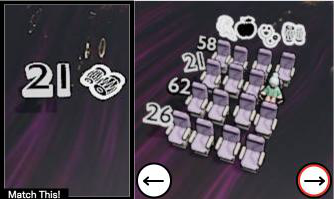
Task: seats
Answer: yes